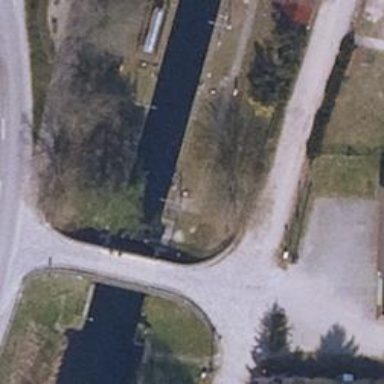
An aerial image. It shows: Canal with lock obstacle.